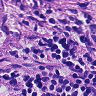
Metastatic tissue present: yes